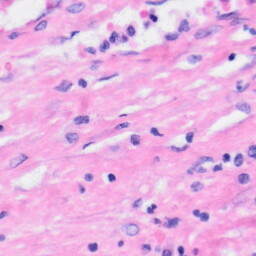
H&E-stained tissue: Liver